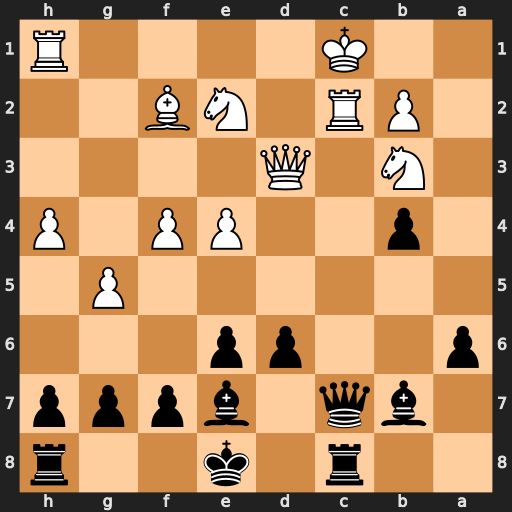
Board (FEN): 2r1k2r/1bq1bppp/p2pp3/6P1/1p2PP1P/1N1Q4/1PR1NB2/2K4R
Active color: b
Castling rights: k
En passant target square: -
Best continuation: Qxc2+ Qxc2 Rxc2+ Kxc2 Bxe4+